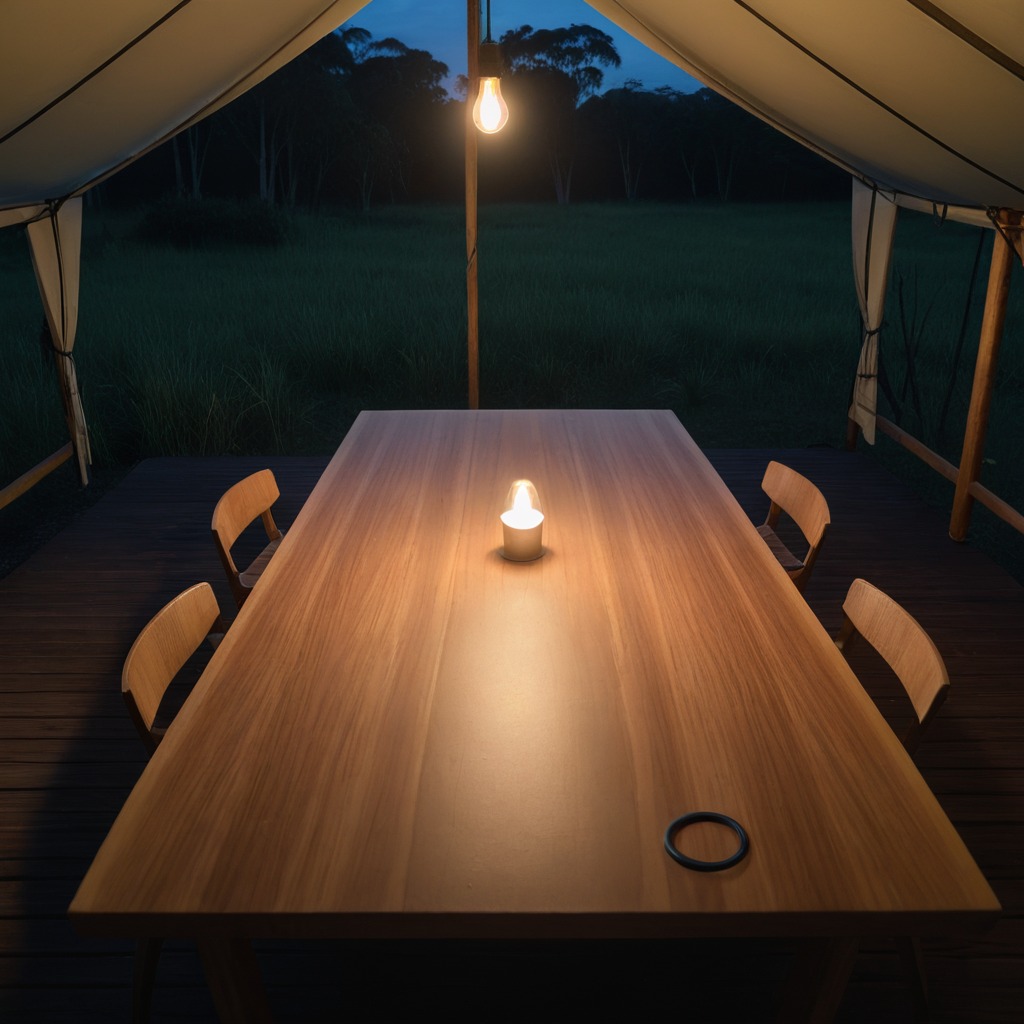
A rubber O-ring is lying on the wooden table.